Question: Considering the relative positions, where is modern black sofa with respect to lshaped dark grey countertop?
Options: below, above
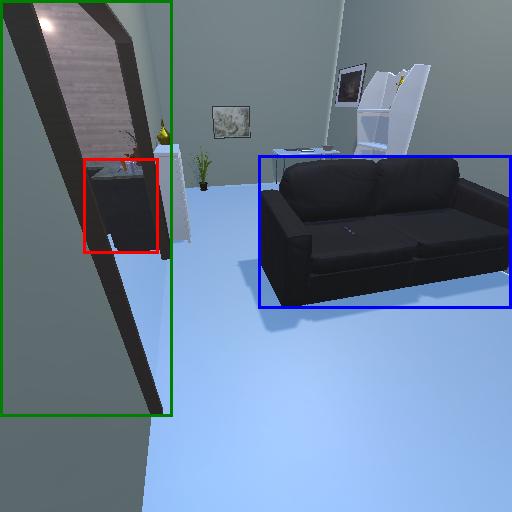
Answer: below